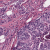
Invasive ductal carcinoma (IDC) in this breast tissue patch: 1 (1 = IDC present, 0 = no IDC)